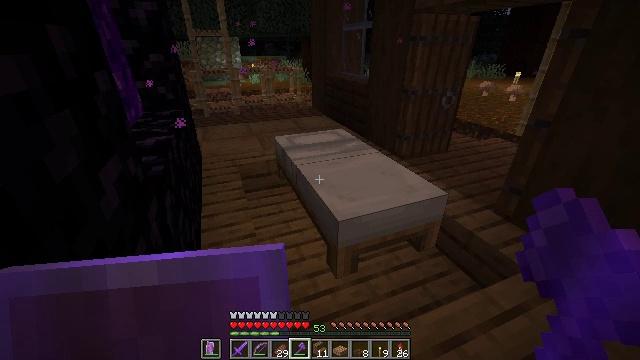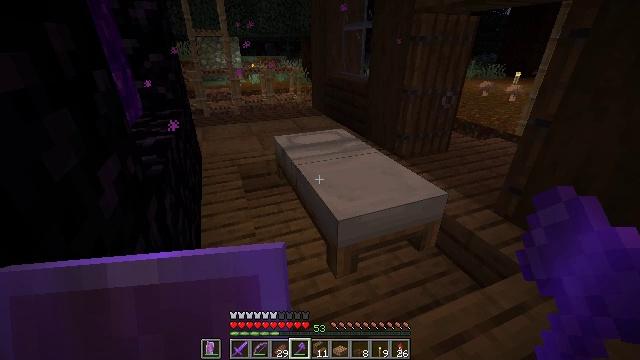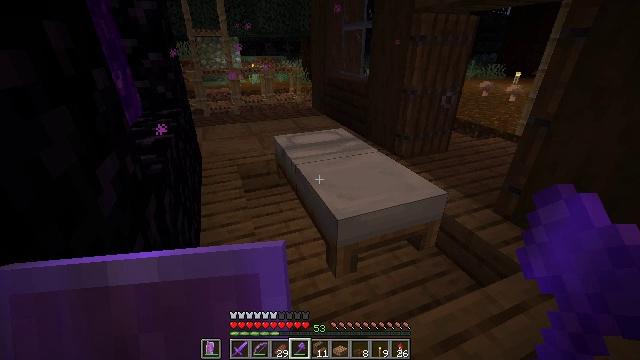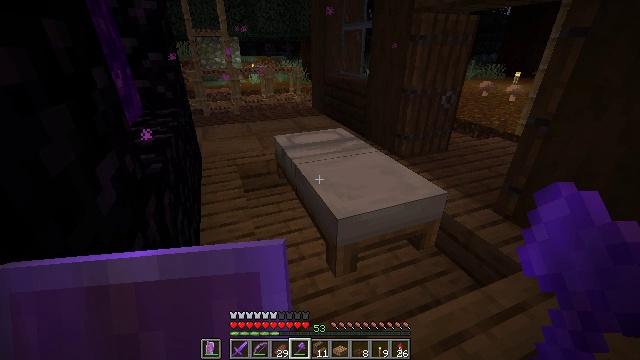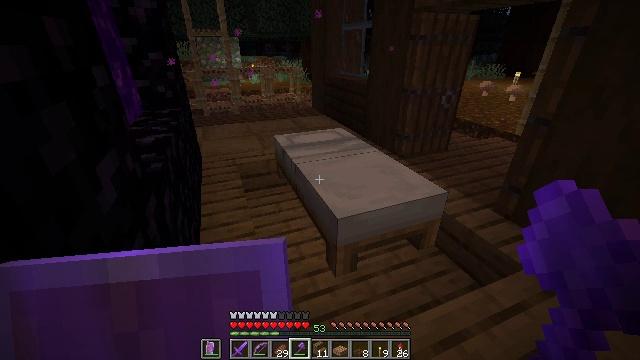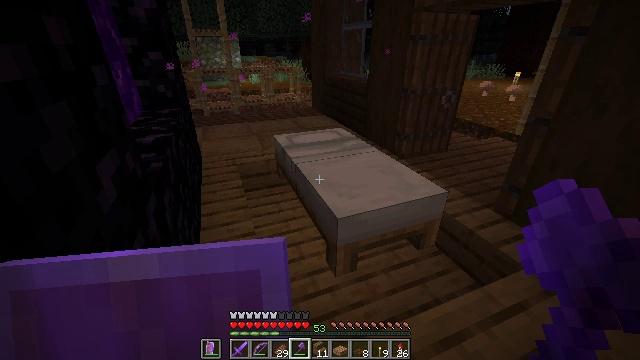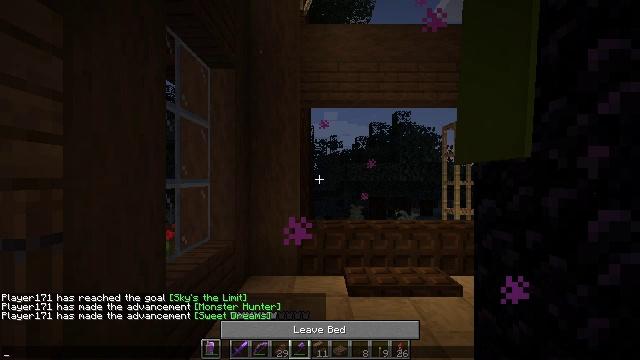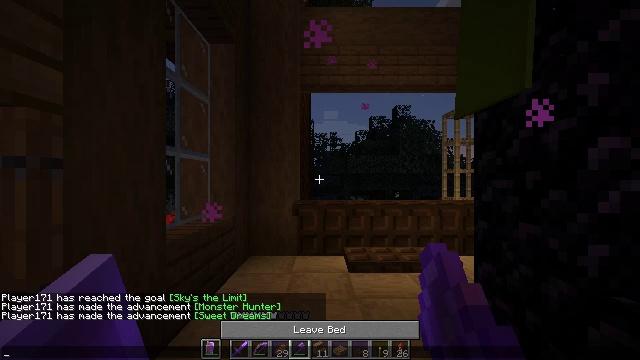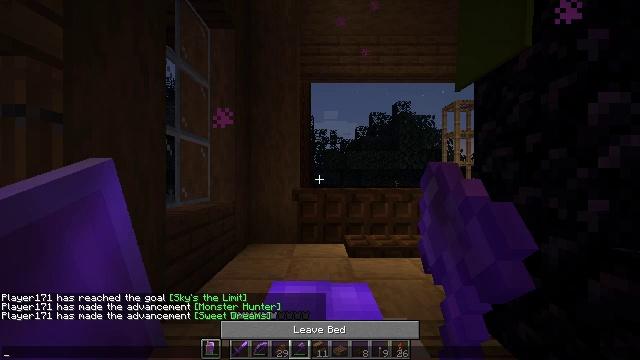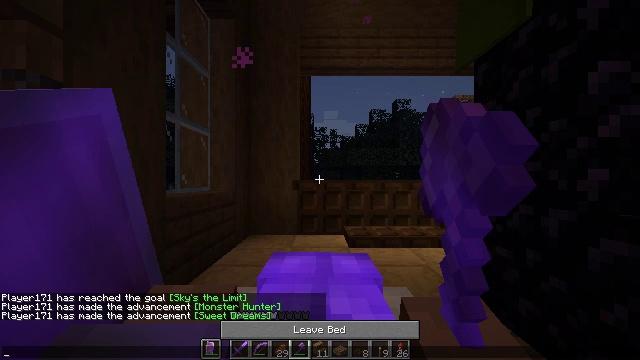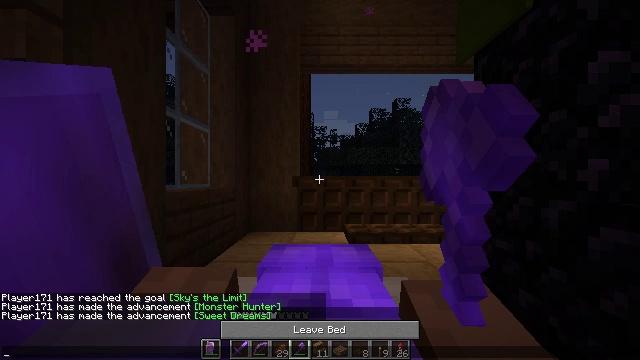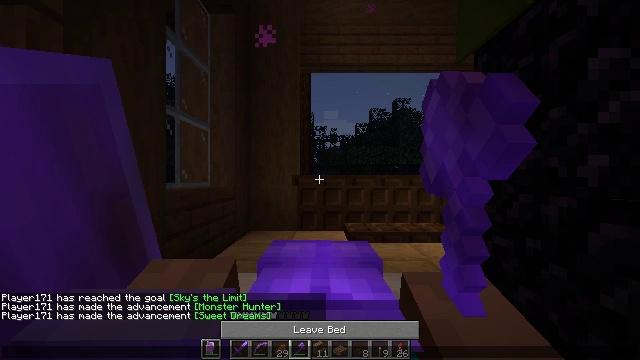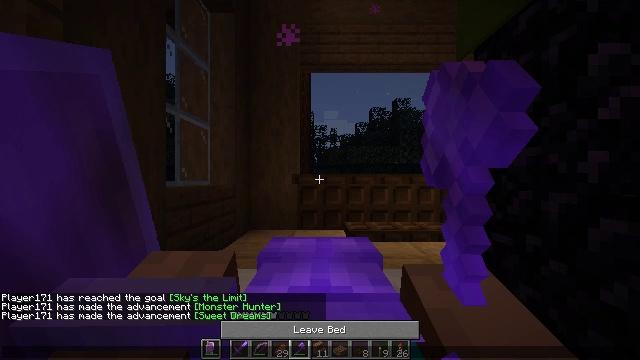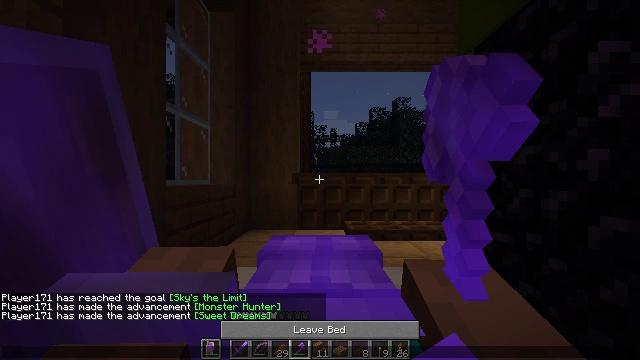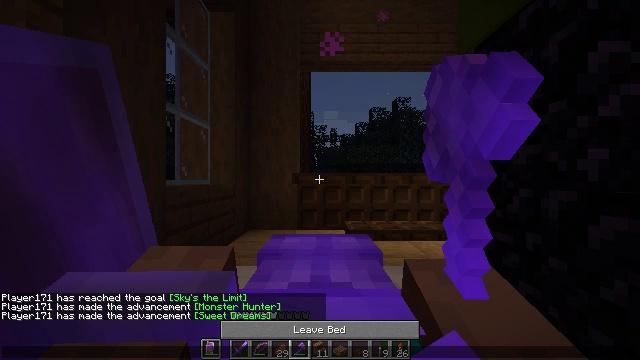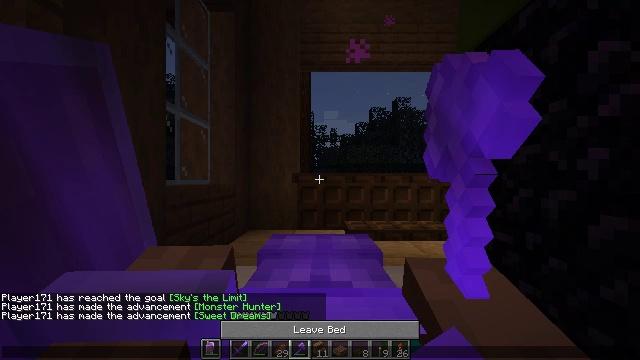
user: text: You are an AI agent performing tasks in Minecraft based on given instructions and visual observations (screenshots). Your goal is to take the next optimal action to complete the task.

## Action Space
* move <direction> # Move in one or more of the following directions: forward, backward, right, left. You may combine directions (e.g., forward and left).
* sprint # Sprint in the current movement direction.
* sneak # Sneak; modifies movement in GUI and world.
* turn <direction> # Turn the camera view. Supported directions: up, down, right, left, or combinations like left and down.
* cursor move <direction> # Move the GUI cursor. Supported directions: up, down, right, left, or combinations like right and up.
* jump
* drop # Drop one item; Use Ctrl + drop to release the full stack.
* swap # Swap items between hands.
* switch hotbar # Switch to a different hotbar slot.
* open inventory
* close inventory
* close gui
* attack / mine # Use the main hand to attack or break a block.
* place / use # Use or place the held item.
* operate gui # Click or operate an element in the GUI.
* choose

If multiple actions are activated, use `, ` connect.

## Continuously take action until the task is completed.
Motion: motion action
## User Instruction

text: Gather stripped oak log from a tree.
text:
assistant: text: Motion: use / place
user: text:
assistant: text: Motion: use / place
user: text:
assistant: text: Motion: no_op
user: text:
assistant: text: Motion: no_op
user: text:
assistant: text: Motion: no_op
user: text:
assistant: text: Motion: no_op
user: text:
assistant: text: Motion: no_op
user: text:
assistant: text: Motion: no_op
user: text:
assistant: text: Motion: no_op
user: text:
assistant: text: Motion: no_op
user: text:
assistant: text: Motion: no_op
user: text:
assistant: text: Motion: no_op
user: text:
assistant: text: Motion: no_op
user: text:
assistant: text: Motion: no_op
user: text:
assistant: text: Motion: no_op
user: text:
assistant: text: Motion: no_op
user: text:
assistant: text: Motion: no_op
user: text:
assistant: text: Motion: no_op
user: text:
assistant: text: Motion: no_op
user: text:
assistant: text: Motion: no_op
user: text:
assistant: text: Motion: no_op
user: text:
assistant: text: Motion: no_op
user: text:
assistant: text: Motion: no_op
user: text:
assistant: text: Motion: no_op
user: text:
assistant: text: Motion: no_op
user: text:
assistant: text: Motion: no_op
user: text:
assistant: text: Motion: no_op
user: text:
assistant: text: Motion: no_op
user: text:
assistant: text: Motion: no_op
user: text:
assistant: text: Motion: no_op